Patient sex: M
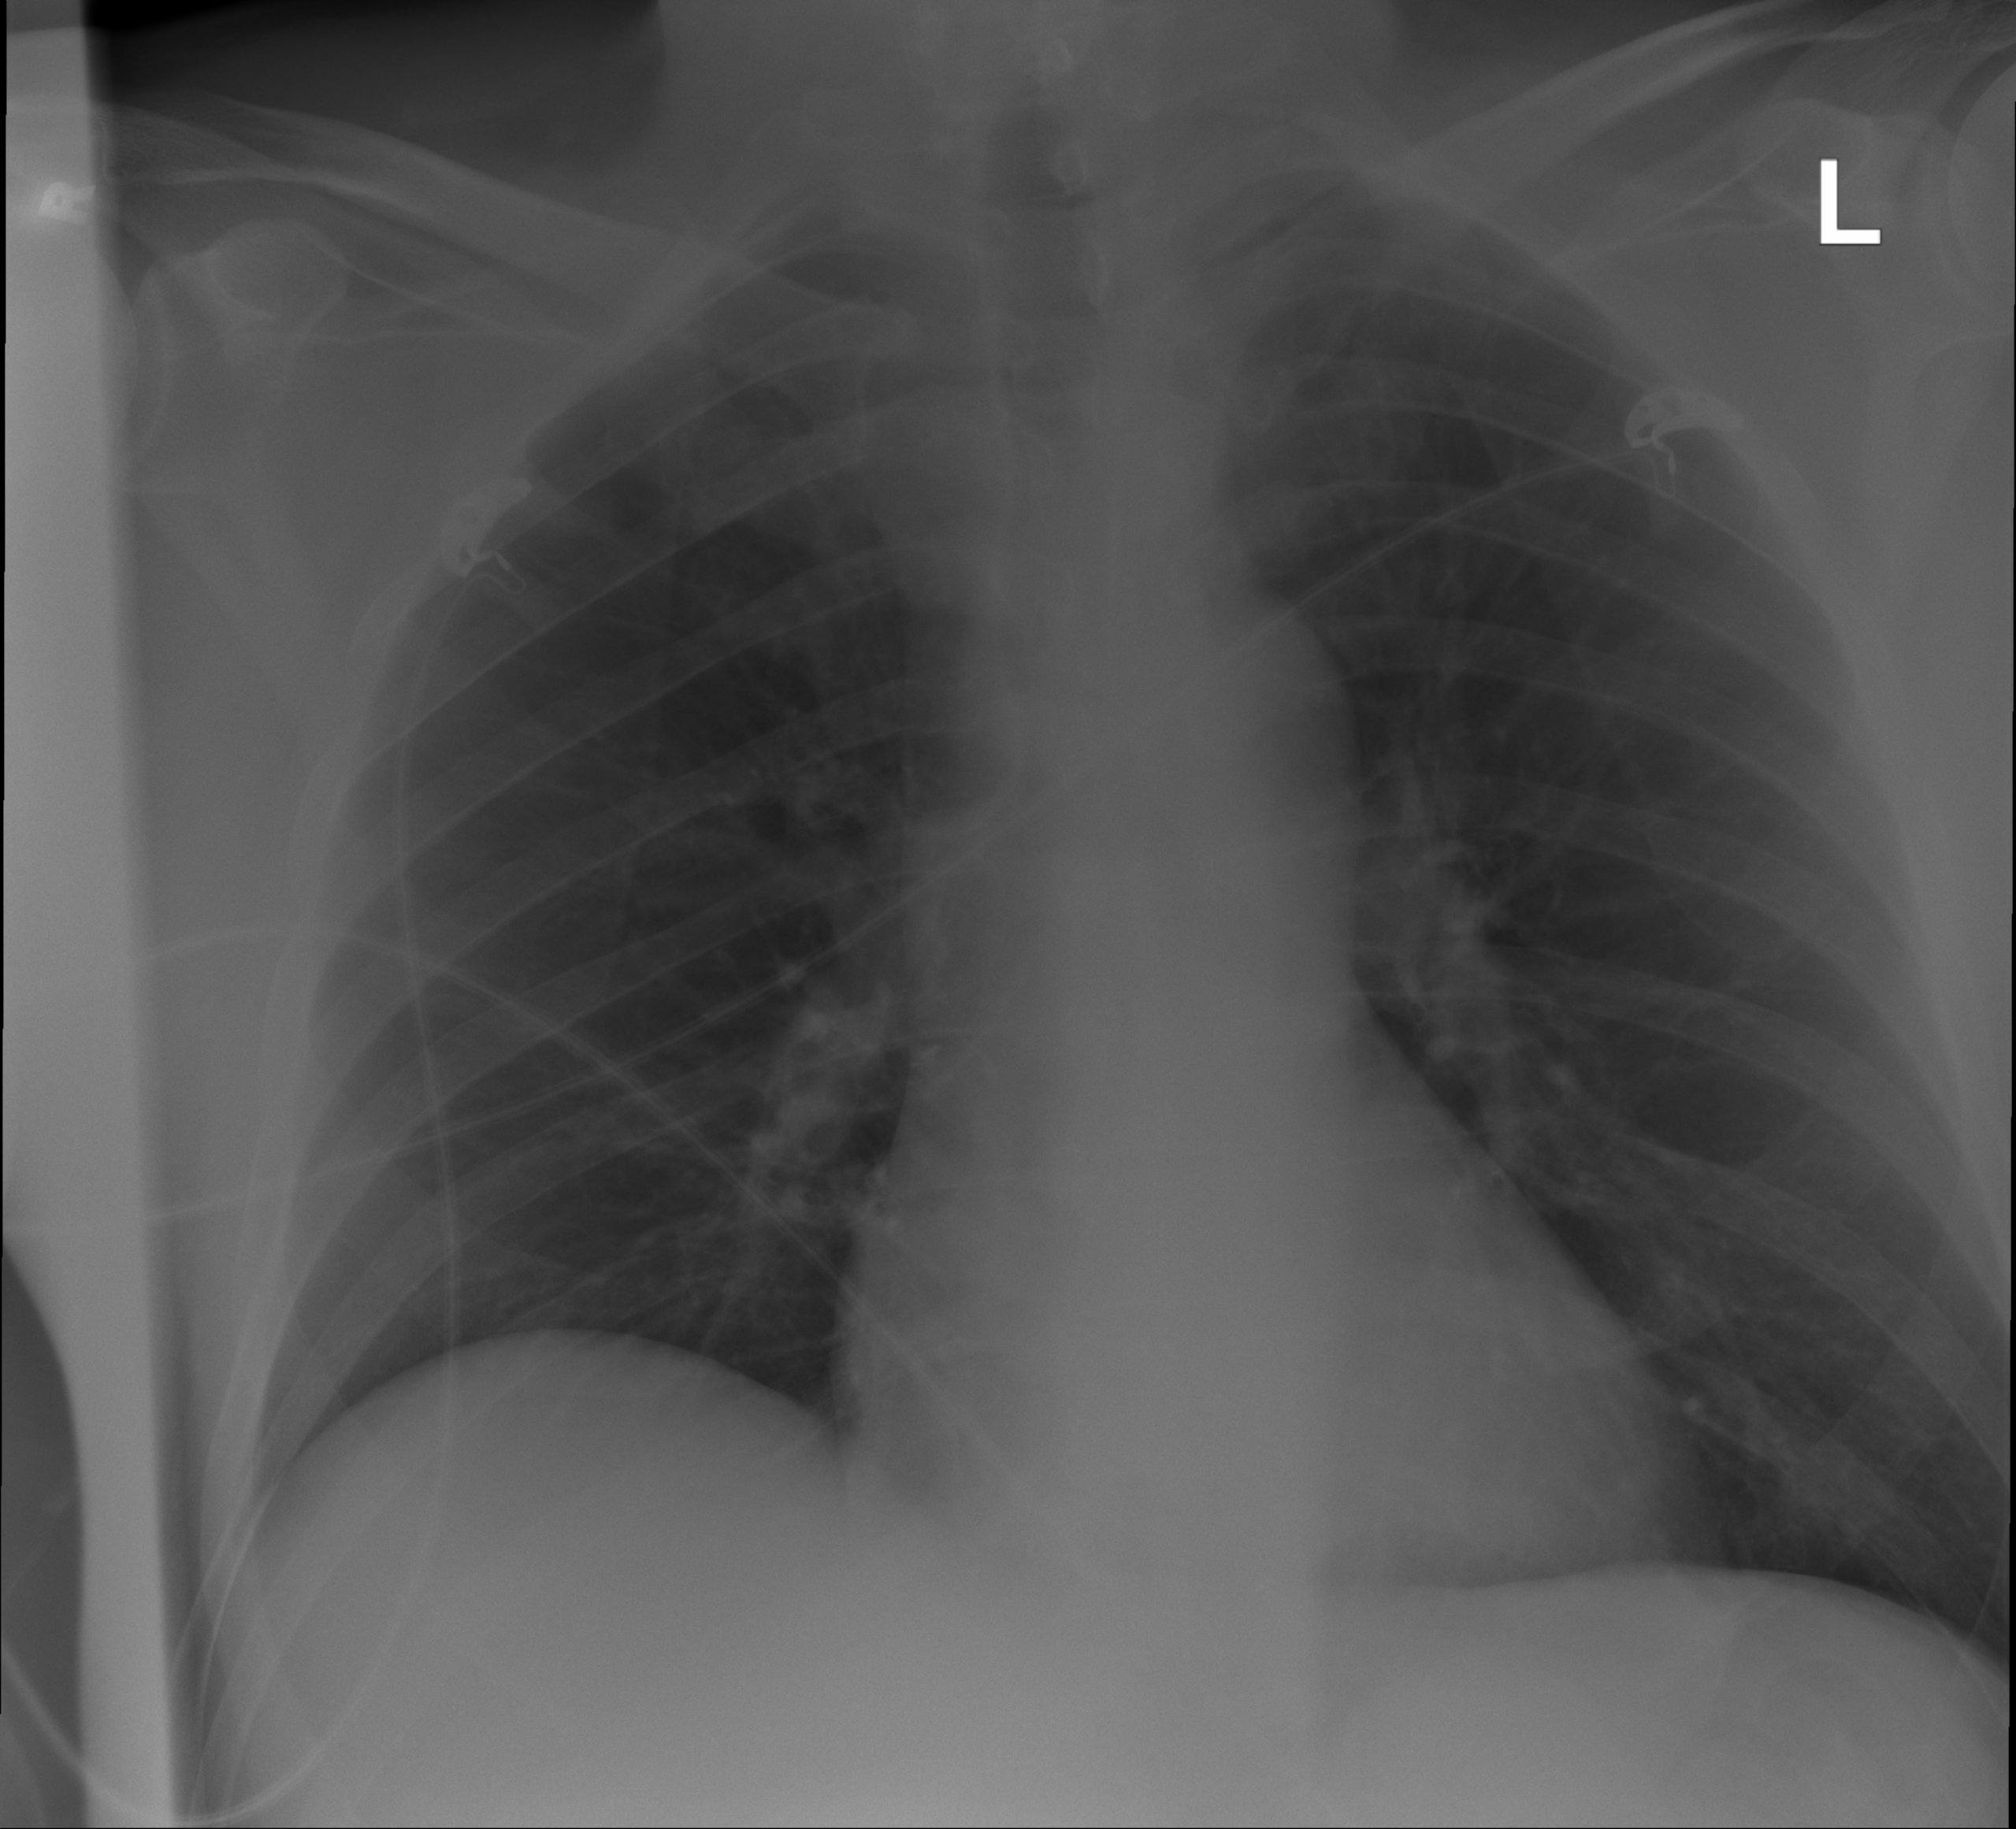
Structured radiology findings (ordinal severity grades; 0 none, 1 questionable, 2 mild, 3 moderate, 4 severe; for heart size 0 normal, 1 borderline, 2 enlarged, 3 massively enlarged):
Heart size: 0
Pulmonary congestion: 0
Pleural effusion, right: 0
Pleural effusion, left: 0
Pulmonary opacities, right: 0
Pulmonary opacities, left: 0
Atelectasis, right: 0
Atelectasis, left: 1